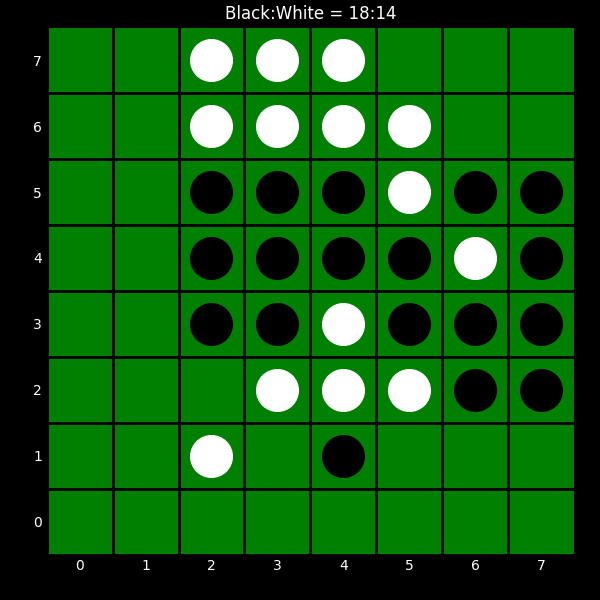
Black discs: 18
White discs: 14